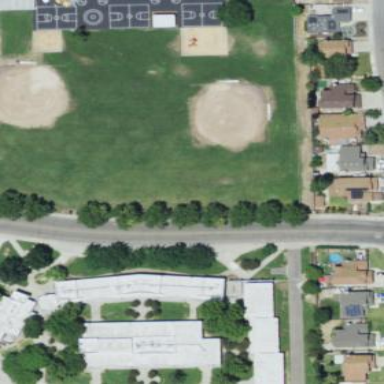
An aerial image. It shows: Softball pitch for leisure land activities.